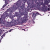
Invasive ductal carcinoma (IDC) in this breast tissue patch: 0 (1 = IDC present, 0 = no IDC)